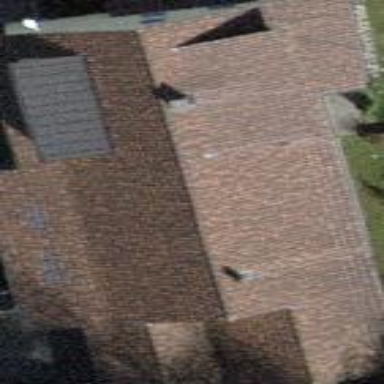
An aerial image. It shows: Building with tile roof.